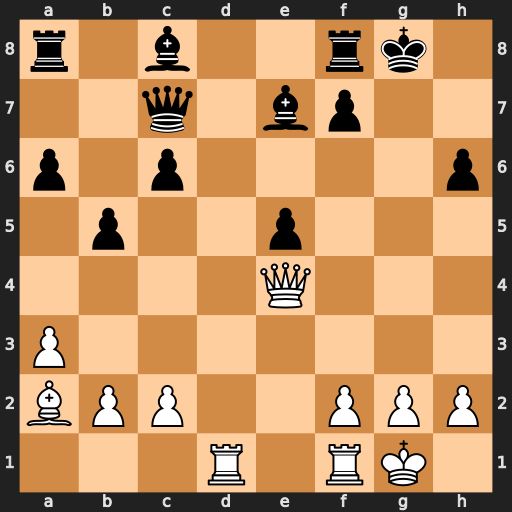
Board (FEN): r1b2rk1/2q1bp2/p1p4p/1p2p3/4Q3/P7/BPP2PPP/3R1RK1
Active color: w
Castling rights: -
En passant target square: -
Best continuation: Qg6+ Kh8 Qxh6+